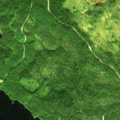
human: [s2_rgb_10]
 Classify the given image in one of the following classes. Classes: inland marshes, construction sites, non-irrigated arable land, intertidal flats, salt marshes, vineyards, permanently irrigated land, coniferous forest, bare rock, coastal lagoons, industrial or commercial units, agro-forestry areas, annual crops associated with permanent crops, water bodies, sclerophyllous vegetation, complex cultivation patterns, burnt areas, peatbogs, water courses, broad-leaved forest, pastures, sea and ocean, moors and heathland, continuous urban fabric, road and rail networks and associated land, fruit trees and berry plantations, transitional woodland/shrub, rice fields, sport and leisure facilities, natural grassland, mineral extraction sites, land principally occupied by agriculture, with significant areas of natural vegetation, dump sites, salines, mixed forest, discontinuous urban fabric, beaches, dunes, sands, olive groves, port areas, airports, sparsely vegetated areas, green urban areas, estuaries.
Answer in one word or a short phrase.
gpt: coniferous forest, mixed forest, transitional woodland/shrub, water bodies